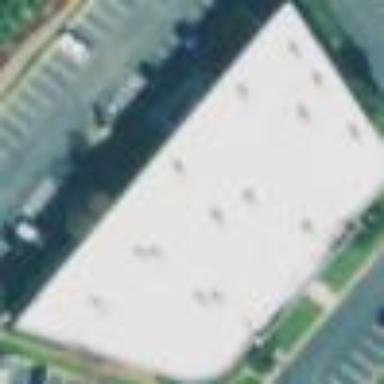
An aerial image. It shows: Office building.